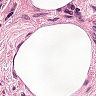
Metastatic tissue present: no